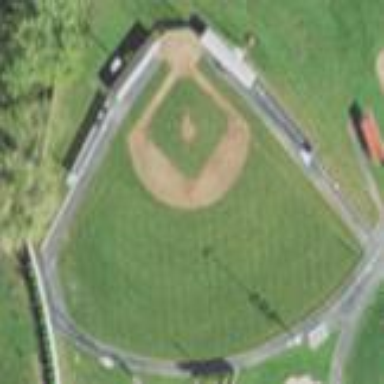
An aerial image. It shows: Baseball pitch for leisure land activities.